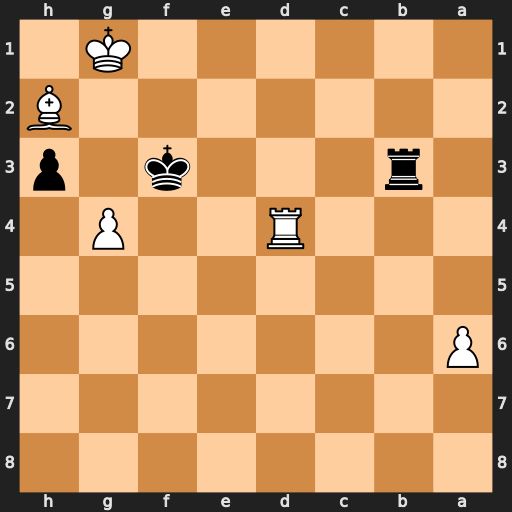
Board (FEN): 8/8/P7/8/3R2P1/1r3k1p/7B/6K1
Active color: b
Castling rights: -
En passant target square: -
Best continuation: Rb1+ Rd1 Rxd1#